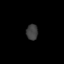
Tissue: skin
Cell type: Epithelial cells
Senescence score: 0.2482
Nuclear area (px): 175
Mean DAPI intensity: 63.834